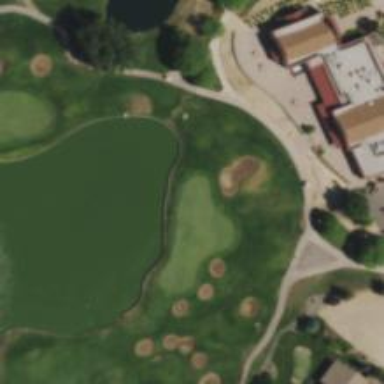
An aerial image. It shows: View of golf hole.